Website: crate-barrel
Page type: account-selection
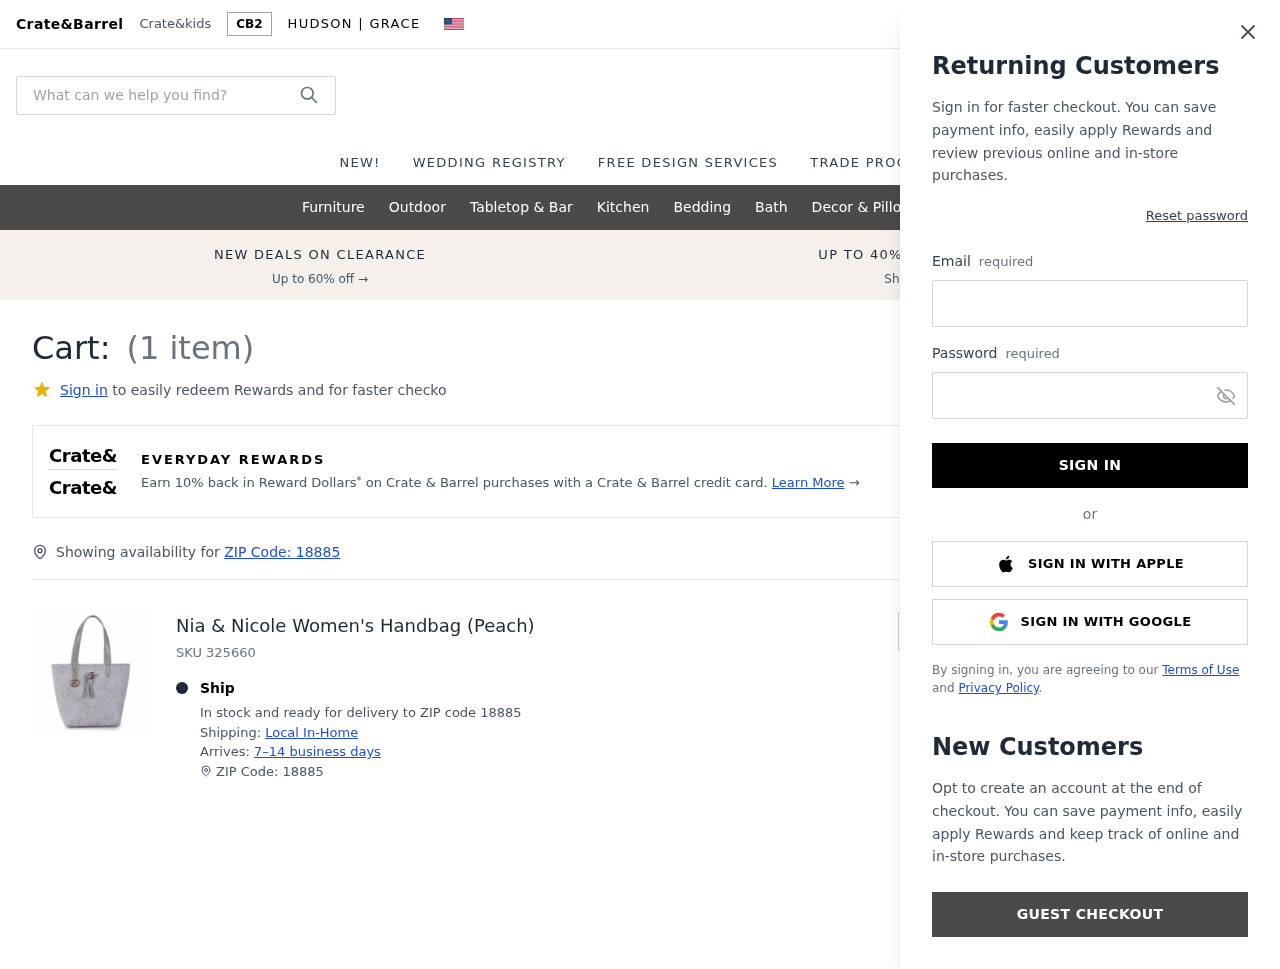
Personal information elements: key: PII_EMAIL
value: melissa_johnson@yahoo.com
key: PII_POSTCODE
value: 18885
Product elements: key: PRODUCT1_NAME
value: Nia & Nicole Women's Handbag (Peach)
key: PRODUCT1_QUANTITY
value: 1
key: PRODUCT1_SKU
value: SKU 325660
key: PRODUCT1_ORIGINAL_PRICE
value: $35.99
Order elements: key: ORDER_NUM_ITEMS
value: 1
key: ORDER_SUBTOTAL
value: $28.79
Search elements: key: HEADER_SEARCH
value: What can we help you find?